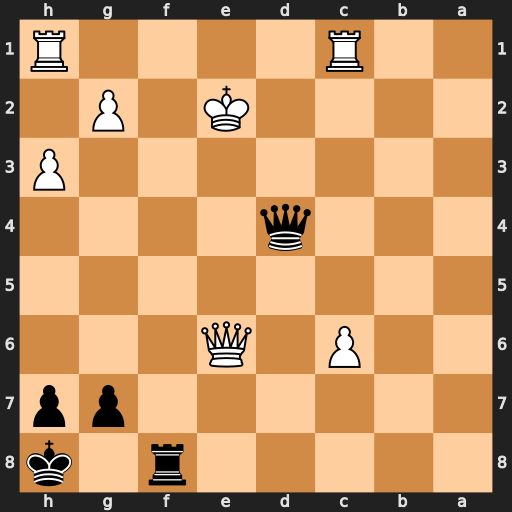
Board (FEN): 5r1k/6pp/2P1Q3/8/3q4/7P/4K1P1/2R4R
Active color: b
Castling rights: -
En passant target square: -
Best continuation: Rf2+ Ke1 Qd2#